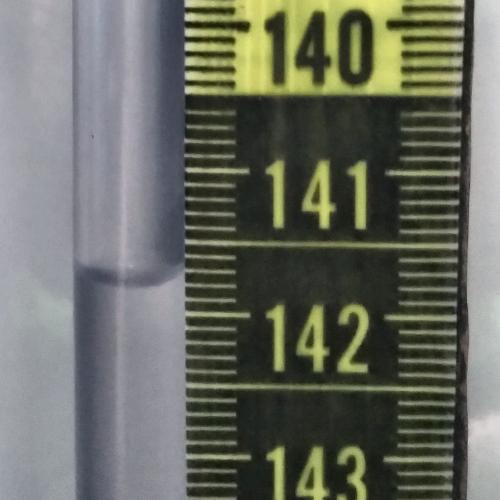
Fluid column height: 141.8 cm